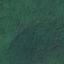
Land use / land cover: Forest